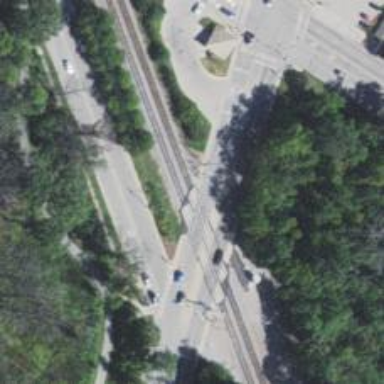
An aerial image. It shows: Crossing for the railway.